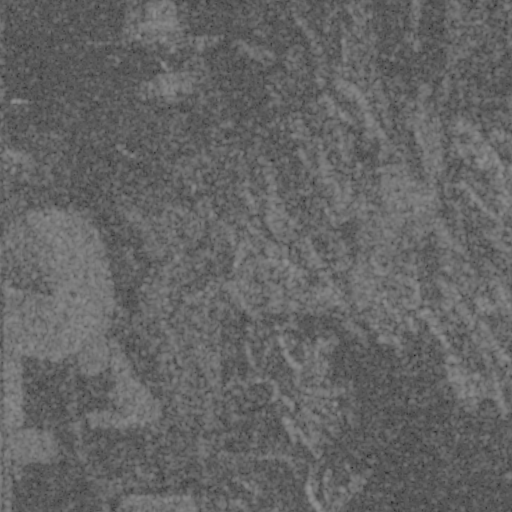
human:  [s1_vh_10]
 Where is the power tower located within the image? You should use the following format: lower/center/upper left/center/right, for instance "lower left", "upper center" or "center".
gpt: The power tower is located in the upper left of the image.
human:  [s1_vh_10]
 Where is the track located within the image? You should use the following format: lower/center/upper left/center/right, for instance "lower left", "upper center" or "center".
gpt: There is no track in the image.

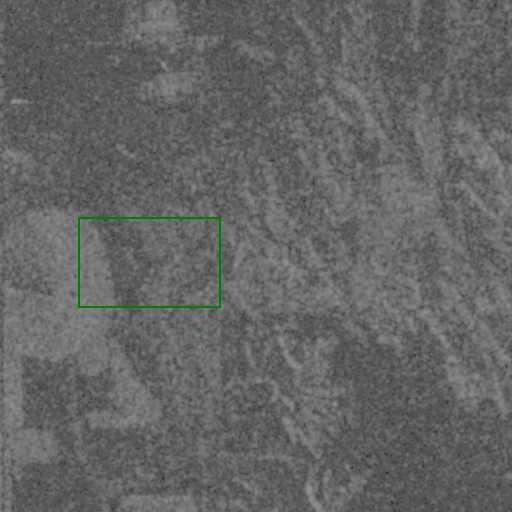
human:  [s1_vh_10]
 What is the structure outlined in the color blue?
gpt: There is no blue outline.
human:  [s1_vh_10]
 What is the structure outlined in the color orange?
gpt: There is no structure outlined in orange.